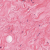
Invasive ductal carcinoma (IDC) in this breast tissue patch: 0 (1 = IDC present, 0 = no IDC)